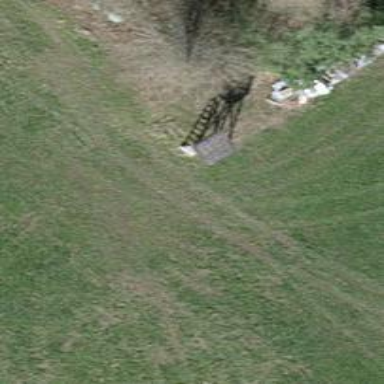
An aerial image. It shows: Hunting stand.